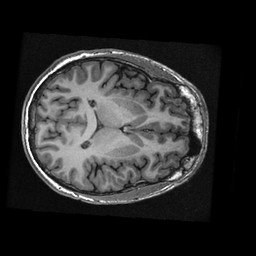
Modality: T1w
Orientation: axial
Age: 22
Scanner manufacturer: ge
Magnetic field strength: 3 T
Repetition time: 0.008296 s
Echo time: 0.003116 s